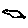
Label: bird